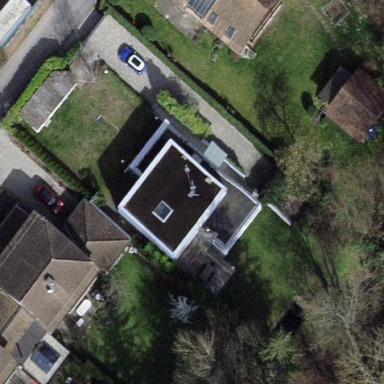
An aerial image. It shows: Garden enclosed by fence.